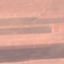
Land use / land cover: AnnualCrop